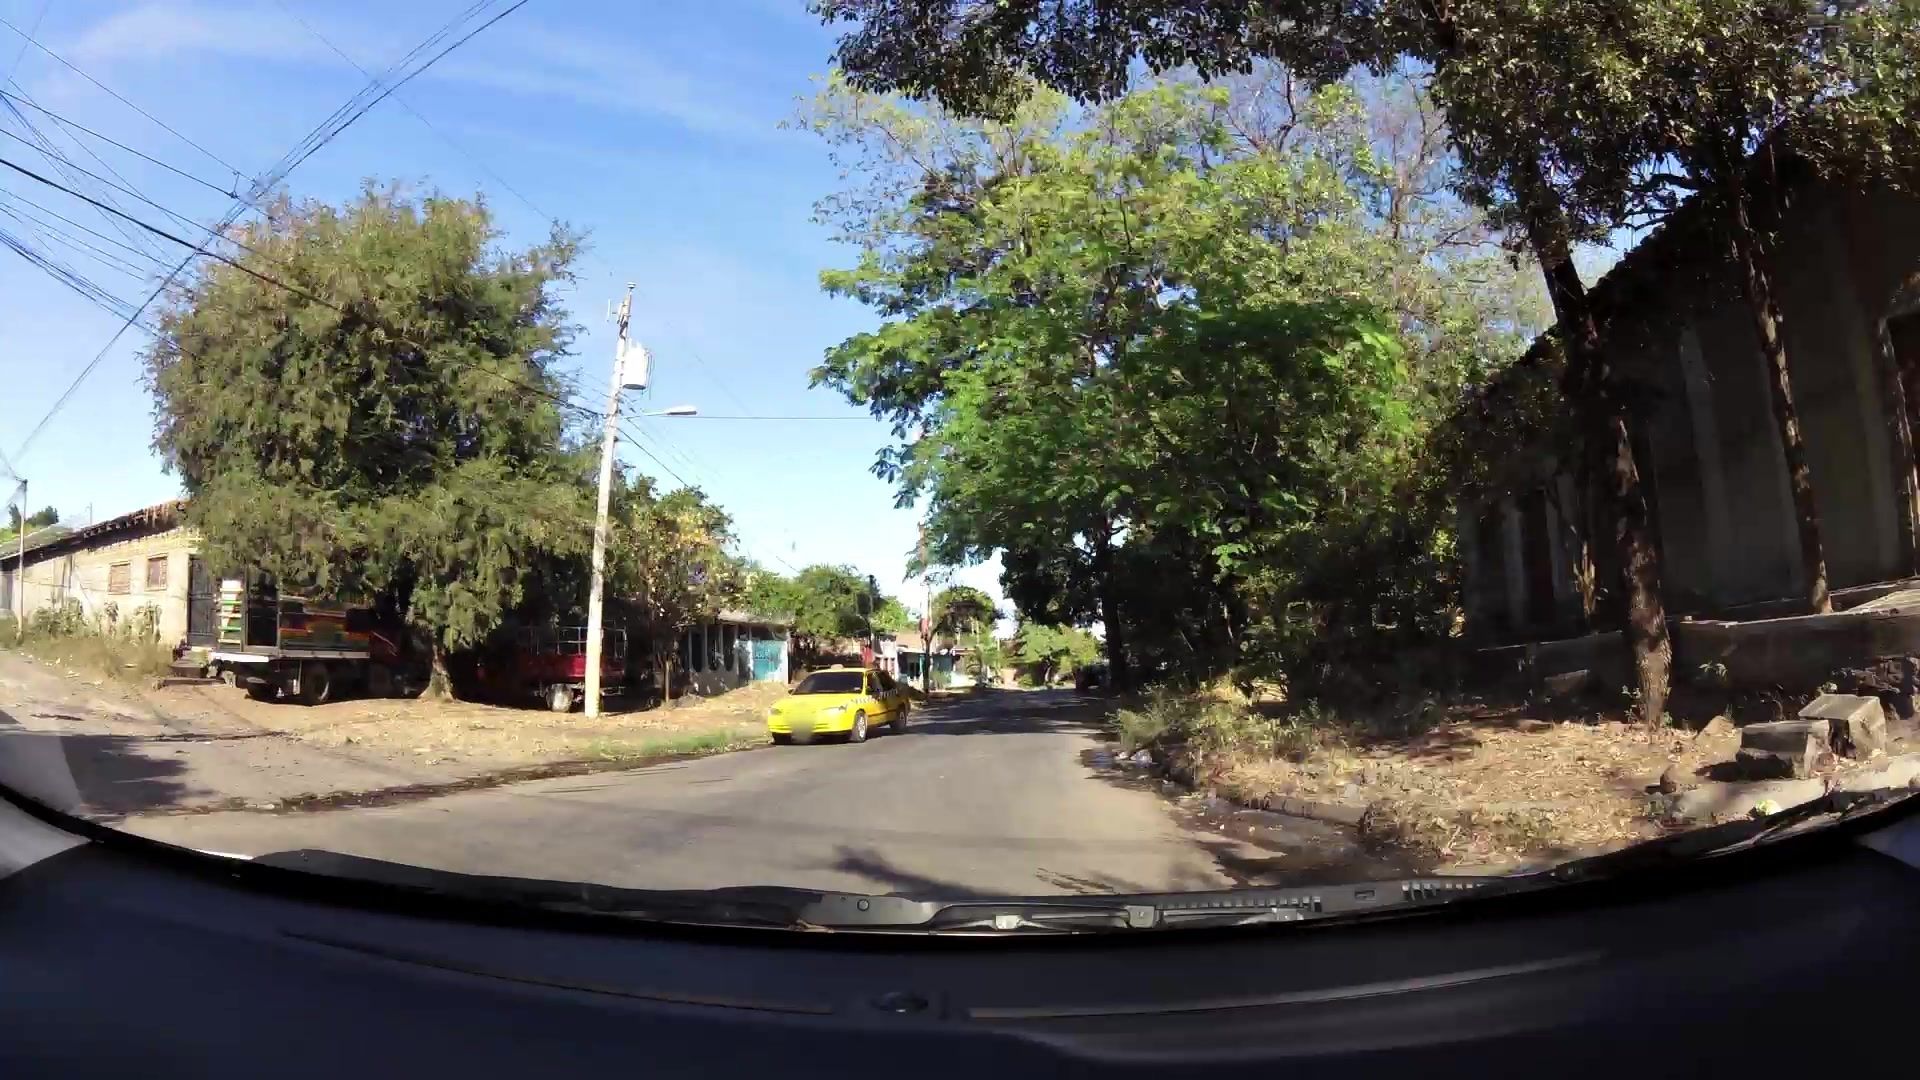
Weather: clear
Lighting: day
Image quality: good
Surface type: driving surface
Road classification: residential
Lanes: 2.0
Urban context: urban centre
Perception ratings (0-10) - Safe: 1.27, Lively: 5.12, Beautiful: 1.26, Boring: 2.66, Depressing: 4.83, Wealthy: 0.95